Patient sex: M
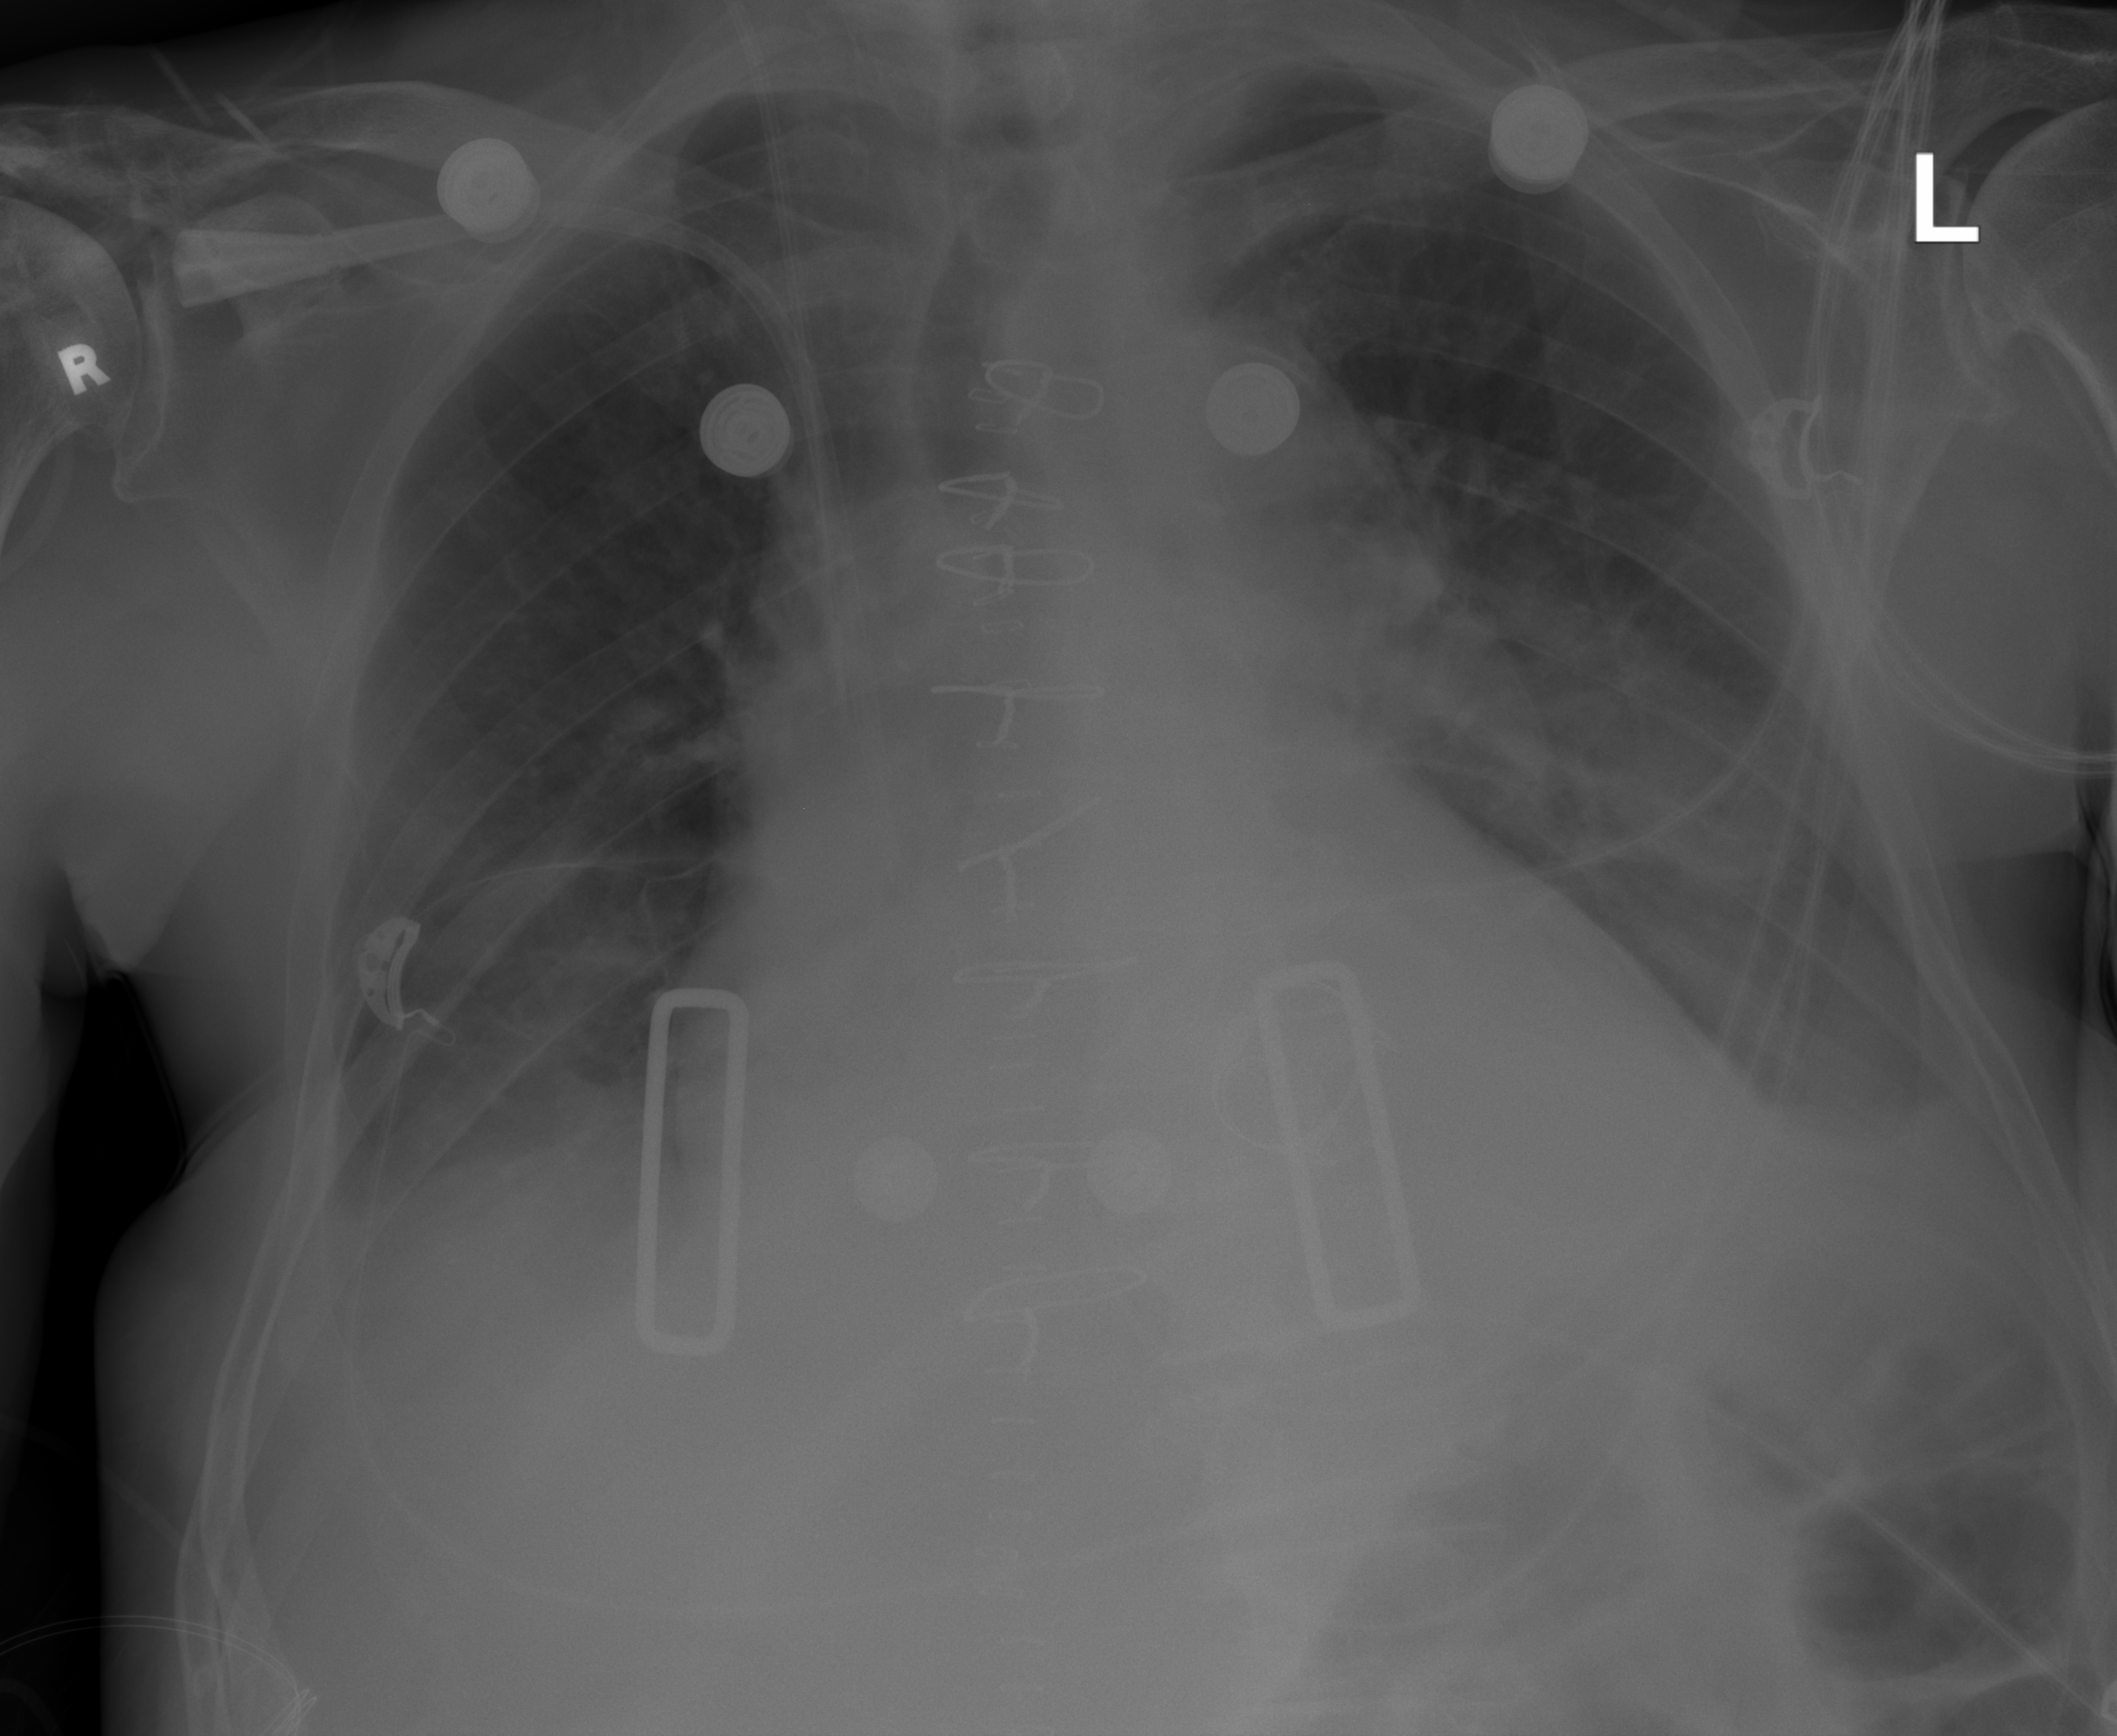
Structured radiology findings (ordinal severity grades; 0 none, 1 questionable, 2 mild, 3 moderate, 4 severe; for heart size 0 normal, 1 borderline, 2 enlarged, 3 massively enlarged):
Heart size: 2
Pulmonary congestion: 2
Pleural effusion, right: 2
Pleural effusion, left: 3
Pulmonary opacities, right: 3
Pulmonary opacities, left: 2
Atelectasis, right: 2
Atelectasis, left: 2